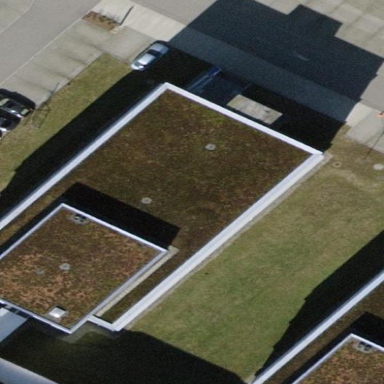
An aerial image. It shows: Office building.